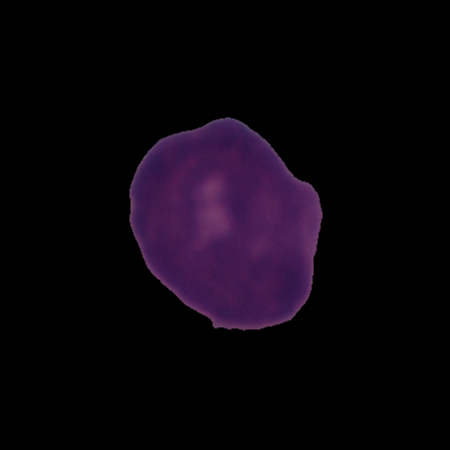
Label: healthy